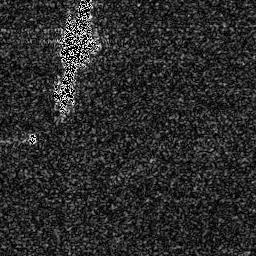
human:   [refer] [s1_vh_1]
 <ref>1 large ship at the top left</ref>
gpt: <box>[[20, 11, 37, 42, 0]]</box>